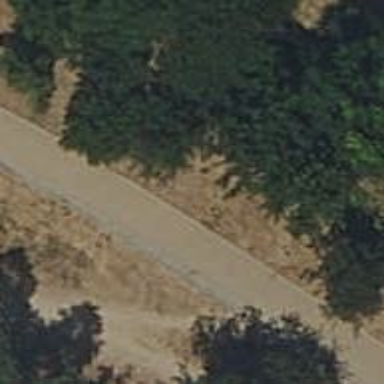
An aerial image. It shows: Dirt footway.